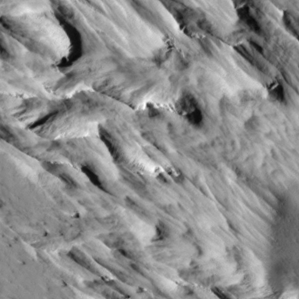
Label: non_frost